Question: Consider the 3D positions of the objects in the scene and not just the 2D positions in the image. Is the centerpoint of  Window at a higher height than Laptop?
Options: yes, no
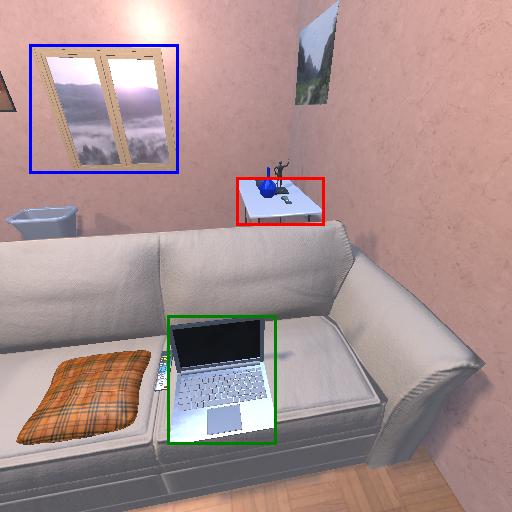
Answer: yes